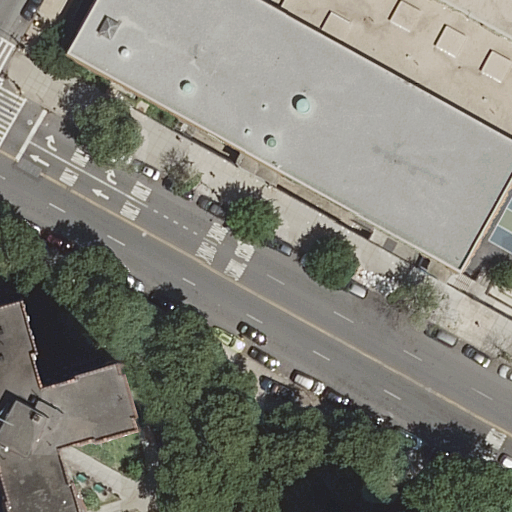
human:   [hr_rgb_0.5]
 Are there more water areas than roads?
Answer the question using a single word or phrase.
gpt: no

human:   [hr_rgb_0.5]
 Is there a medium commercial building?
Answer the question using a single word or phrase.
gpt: no

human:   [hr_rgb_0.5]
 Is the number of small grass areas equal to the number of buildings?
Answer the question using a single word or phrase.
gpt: no

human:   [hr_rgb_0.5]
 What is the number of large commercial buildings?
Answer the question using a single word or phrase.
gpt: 0

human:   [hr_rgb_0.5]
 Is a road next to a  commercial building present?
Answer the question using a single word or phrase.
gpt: no

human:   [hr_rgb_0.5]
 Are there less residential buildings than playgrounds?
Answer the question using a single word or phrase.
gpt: no

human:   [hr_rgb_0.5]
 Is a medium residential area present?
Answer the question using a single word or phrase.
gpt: no

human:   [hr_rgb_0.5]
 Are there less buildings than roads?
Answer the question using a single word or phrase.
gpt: yes

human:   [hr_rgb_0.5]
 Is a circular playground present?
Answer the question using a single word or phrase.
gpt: no

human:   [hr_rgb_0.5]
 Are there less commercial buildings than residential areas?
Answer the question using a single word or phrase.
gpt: yes

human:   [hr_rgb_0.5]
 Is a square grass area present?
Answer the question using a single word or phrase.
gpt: no

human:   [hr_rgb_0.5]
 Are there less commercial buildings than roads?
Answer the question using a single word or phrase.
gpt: yes

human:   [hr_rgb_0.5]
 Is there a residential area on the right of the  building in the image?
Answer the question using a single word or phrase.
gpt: yes

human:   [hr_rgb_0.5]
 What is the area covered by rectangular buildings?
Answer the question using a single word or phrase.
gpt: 0m2

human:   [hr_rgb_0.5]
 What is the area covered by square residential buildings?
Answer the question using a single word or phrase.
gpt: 0m2

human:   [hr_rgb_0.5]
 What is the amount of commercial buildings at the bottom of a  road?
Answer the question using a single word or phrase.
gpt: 0

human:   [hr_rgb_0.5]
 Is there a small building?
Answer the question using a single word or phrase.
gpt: no

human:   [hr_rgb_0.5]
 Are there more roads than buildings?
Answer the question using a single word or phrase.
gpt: yes

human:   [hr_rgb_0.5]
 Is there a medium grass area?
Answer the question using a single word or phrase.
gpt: no

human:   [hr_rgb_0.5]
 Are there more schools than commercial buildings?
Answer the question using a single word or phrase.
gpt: yes

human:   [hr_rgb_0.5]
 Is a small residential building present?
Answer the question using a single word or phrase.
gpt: no

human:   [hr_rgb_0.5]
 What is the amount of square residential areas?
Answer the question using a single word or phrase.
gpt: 0

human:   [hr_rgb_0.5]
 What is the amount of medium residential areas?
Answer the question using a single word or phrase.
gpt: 0

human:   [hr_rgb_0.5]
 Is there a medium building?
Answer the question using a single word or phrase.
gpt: no

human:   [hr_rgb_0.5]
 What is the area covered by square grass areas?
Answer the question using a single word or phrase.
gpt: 0m2

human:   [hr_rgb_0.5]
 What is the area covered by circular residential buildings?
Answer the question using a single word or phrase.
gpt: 0m2

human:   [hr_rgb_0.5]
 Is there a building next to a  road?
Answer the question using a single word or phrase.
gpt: yes

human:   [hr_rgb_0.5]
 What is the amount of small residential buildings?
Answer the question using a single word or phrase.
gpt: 0

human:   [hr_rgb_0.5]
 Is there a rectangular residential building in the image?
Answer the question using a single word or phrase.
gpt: no

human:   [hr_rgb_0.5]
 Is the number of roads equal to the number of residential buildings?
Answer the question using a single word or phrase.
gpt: no

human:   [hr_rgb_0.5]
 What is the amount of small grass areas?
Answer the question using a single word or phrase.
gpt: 0

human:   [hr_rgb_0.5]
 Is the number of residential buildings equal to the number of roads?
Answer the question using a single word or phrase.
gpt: no

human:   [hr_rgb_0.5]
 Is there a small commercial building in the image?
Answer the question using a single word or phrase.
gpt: no

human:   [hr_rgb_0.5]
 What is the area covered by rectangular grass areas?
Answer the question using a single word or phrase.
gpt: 0m2

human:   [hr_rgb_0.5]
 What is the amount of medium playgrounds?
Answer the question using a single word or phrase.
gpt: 0

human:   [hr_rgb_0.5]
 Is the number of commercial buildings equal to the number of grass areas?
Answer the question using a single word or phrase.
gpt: no